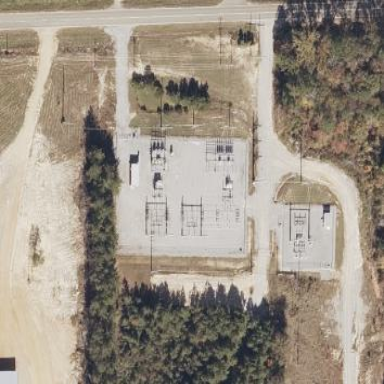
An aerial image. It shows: Fence surrounds transmission level power substation.